Aerial crown-view tile of a tropical tree (Barro Colorado Island, Panama), acquired 20250317:
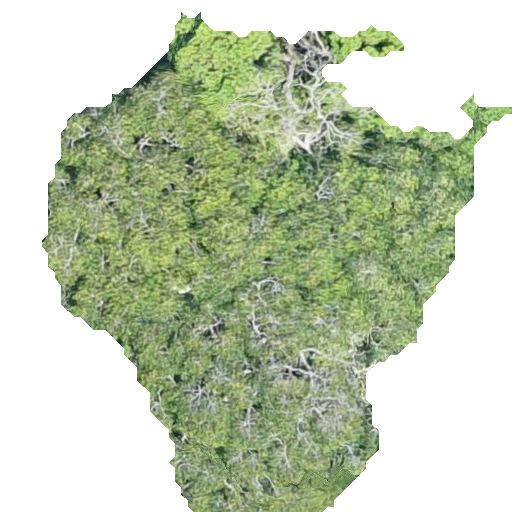
Species: Guatteria lucens
GBIF accepted scientific name: Guatteria lucens
Crown area: 210.894 m²